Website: apple
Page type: stored-credit-cards
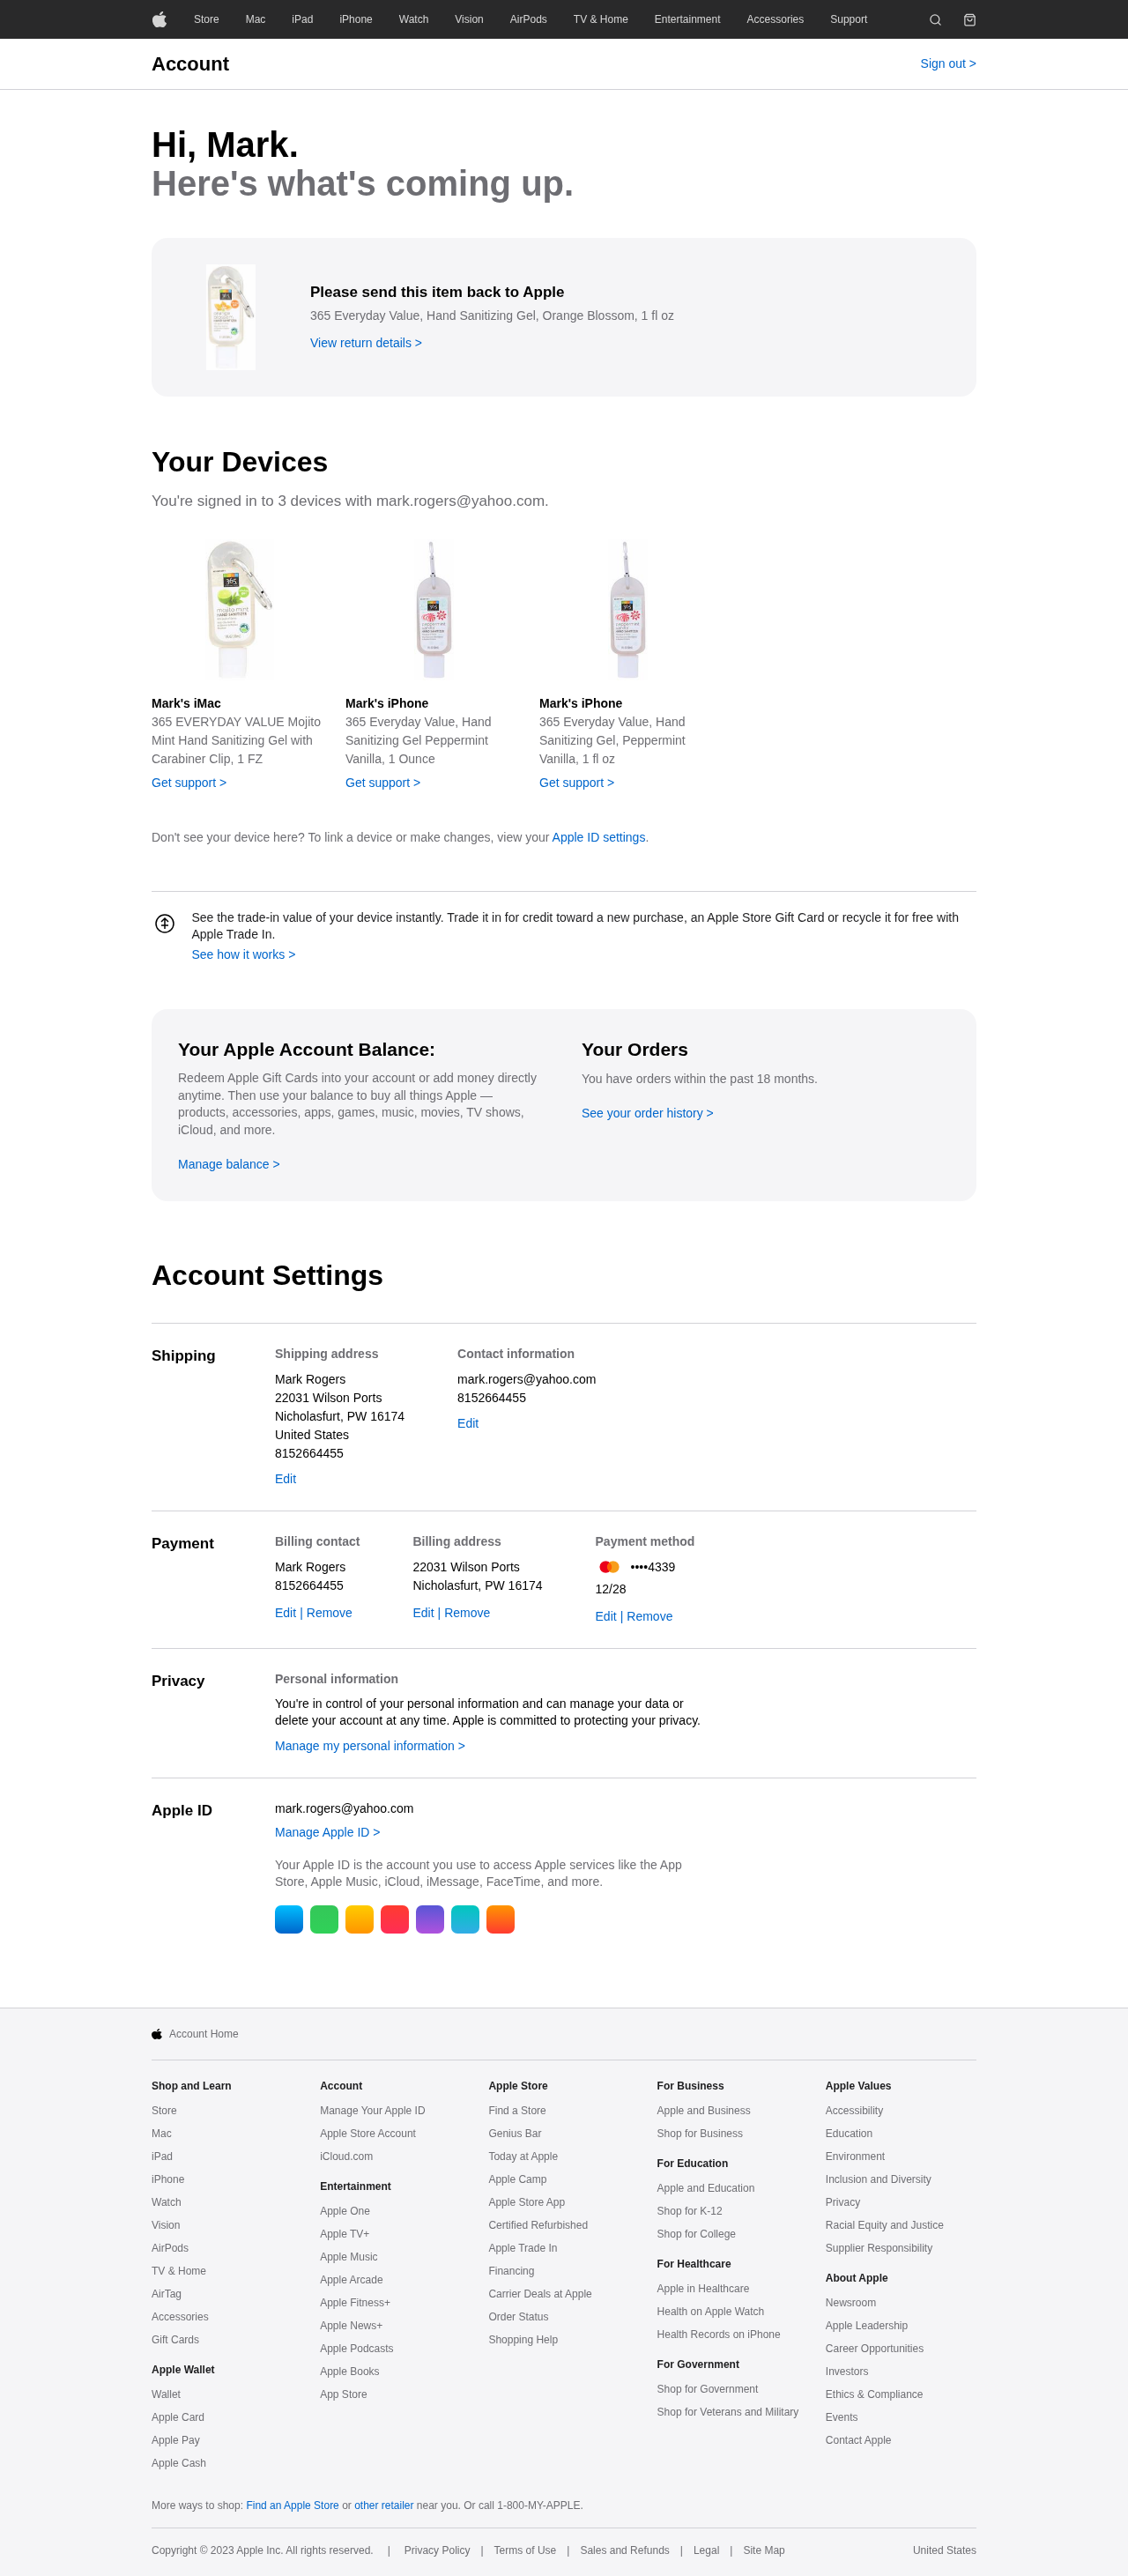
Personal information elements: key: PII_CARD_EXPIRY
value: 12/28
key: PII_CARD_LAST4
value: ••••4339
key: PII_CITY_STATE_ZIP
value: Nicholasfurt, PW 16174
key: PII_COUNTRY
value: United States
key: PII_EMAIL
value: mark.rogers@yahoo.com
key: PII_FIRSTNAME
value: Mark
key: PII_FULLNAME
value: Mark Rogers
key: PII_PHONE
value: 8152664455
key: PII_STREET
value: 22031 Wilson Ports
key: PII_FIRSTNAME2
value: Mark
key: PII_FIRSTNAME3
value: Mark
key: PII_EMAIL2
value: mark.rogers@yahoo.com
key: PII_PHONE2
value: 8152664455
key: PII_FULLNAME2
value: Mark Rogers
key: PII_PHONE3
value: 8152664455
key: PII_STREET2
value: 22031 Wilson Ports
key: PII_CITY_STATE_ZIP2
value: Nicholasfurt, PW 16174
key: PII_EMAIL3
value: mark.rogers@yahoo.com
Product elements: key: PRODUCT1_NAME
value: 365 Everyday Value, Hand Sanitizing Gel, Orange Blossom, 1 fl oz
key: PRODUCT2_NAME
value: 365 EVERYDAY VALUE Mojito Mint Hand Sanitizing Gel with Carabiner Clip, 1 FZ
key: PRODUCT3_NAME
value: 365 Everyday Value, Hand Sanitizing Gel Peppermint Vanilla, 1 Ounce
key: PRODUCT4_NAME
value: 365 Everyday Value, Hand Sanitizing Gel, Peppermint Vanilla, 1 fl oz